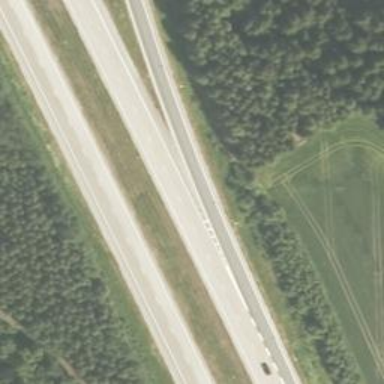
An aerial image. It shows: Asphalt motorway.